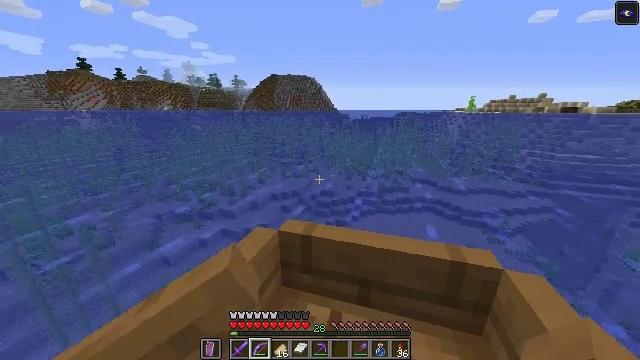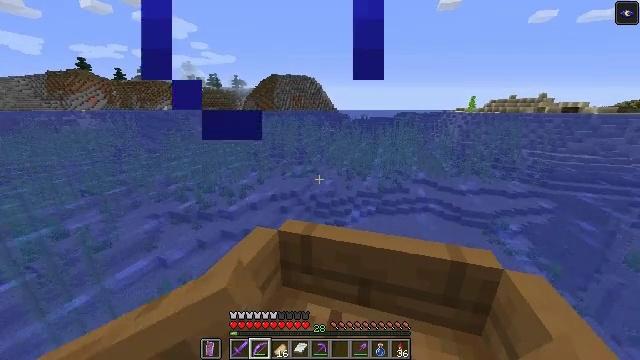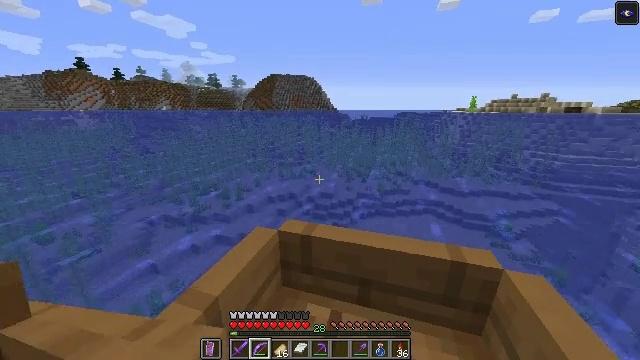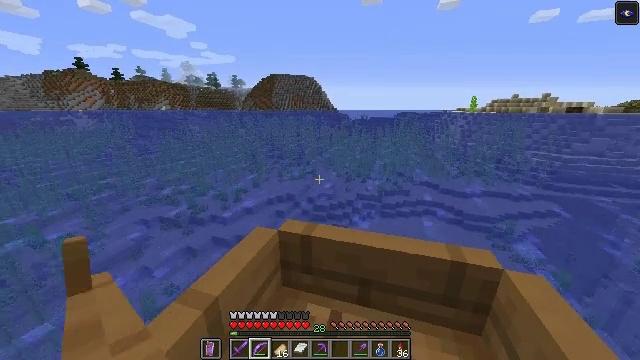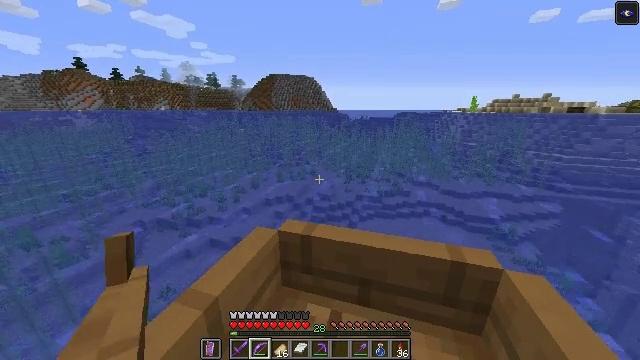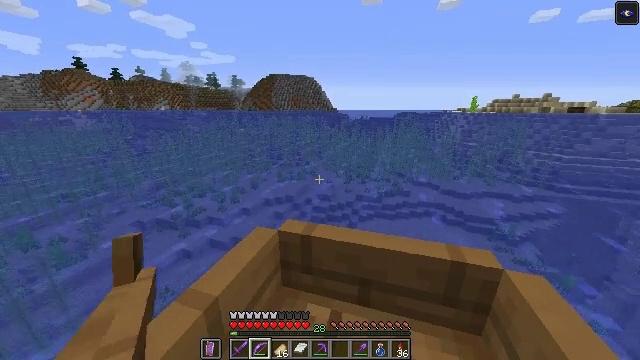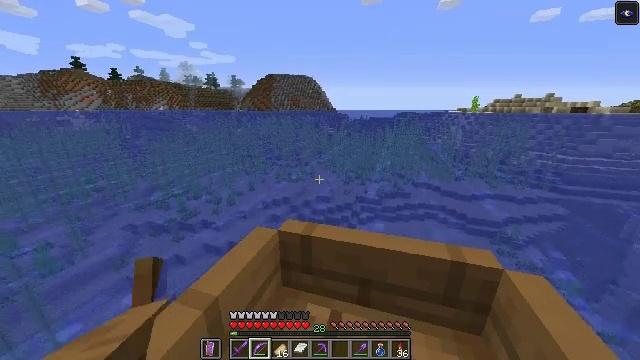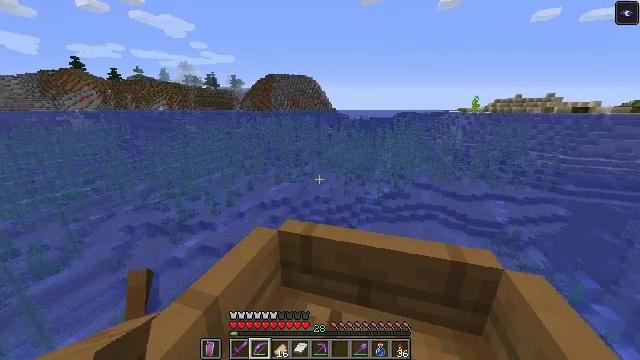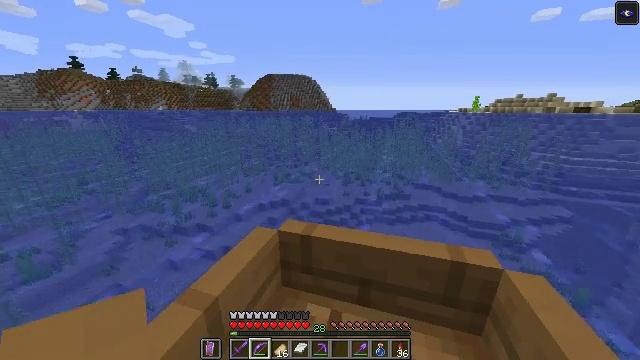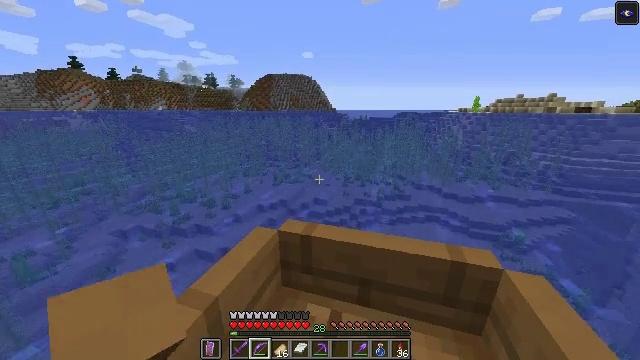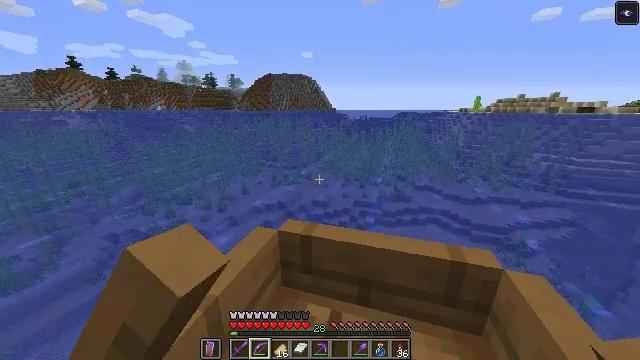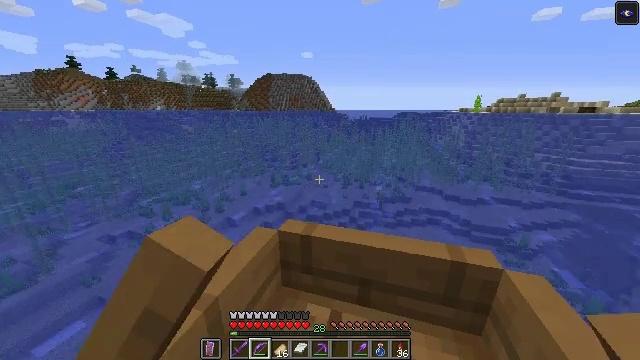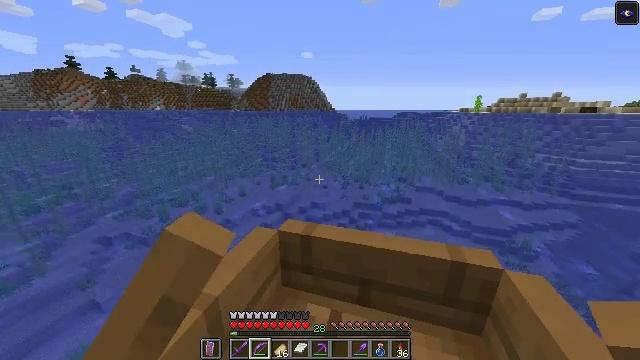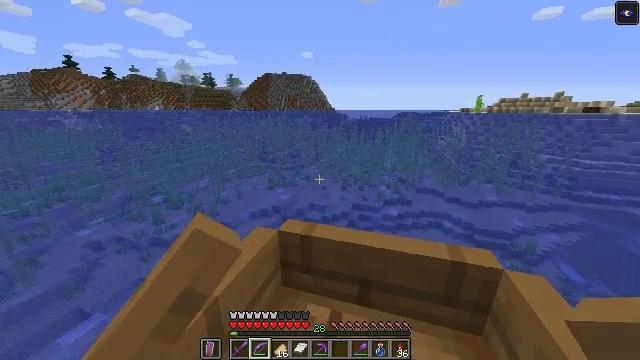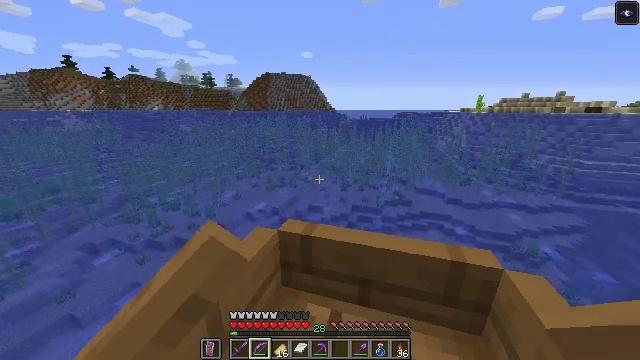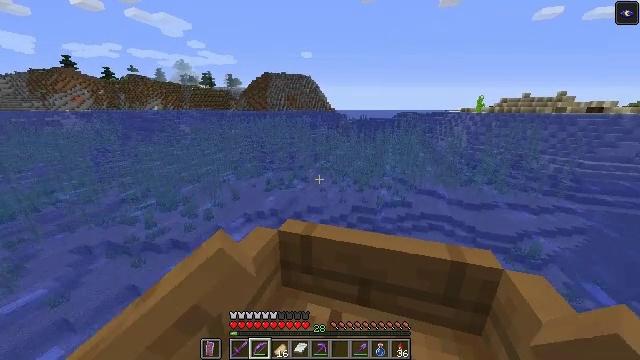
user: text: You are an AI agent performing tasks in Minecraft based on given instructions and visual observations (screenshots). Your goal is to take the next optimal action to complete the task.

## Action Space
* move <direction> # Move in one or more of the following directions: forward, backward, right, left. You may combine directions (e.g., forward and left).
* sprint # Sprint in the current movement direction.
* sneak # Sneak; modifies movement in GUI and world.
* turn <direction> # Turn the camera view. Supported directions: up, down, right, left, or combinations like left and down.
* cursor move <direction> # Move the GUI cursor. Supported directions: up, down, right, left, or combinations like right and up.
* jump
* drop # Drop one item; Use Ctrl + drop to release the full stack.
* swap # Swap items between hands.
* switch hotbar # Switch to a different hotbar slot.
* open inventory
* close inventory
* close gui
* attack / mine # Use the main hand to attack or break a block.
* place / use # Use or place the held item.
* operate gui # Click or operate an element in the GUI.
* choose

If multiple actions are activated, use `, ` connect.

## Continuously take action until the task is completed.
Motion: motion action
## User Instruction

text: Trim the tree by mining oak leaves.
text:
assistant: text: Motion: move forward, sprint
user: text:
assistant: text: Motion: move forward, sprint
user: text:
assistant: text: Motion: move forward, sprint
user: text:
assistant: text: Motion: move forward, sprint
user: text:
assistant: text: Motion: move forward, sprint
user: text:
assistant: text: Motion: move forward, sprint
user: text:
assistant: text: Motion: move forward, sprint
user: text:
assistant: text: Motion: move forward, sprint
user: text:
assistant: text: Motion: move forward, sprint
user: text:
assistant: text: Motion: move forward, sprint
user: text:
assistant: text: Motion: move forward, sprint
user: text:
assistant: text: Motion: move forward, sprint
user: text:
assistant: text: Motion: move forward, sprint
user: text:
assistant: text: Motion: move forward, sprint
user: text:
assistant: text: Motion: move forward, sprint
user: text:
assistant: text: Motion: move forward, sprint
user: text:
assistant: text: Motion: move forward, sprint
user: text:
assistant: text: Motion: move forward, sprint
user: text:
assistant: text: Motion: move forward, sprint
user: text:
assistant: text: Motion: move forward, sprint
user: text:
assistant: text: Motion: move forward, sprint
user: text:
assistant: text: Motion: move forward, sprint
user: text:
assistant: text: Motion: move forward, sprint
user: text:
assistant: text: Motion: move forward, sprint
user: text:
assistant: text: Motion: move forward, sprint
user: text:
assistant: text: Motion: move forward, sprint
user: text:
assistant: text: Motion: move forward, sprint
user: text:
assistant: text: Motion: move forward, sprint
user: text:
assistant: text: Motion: move forward, sprint
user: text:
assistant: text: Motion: move forward, sprint